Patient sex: M
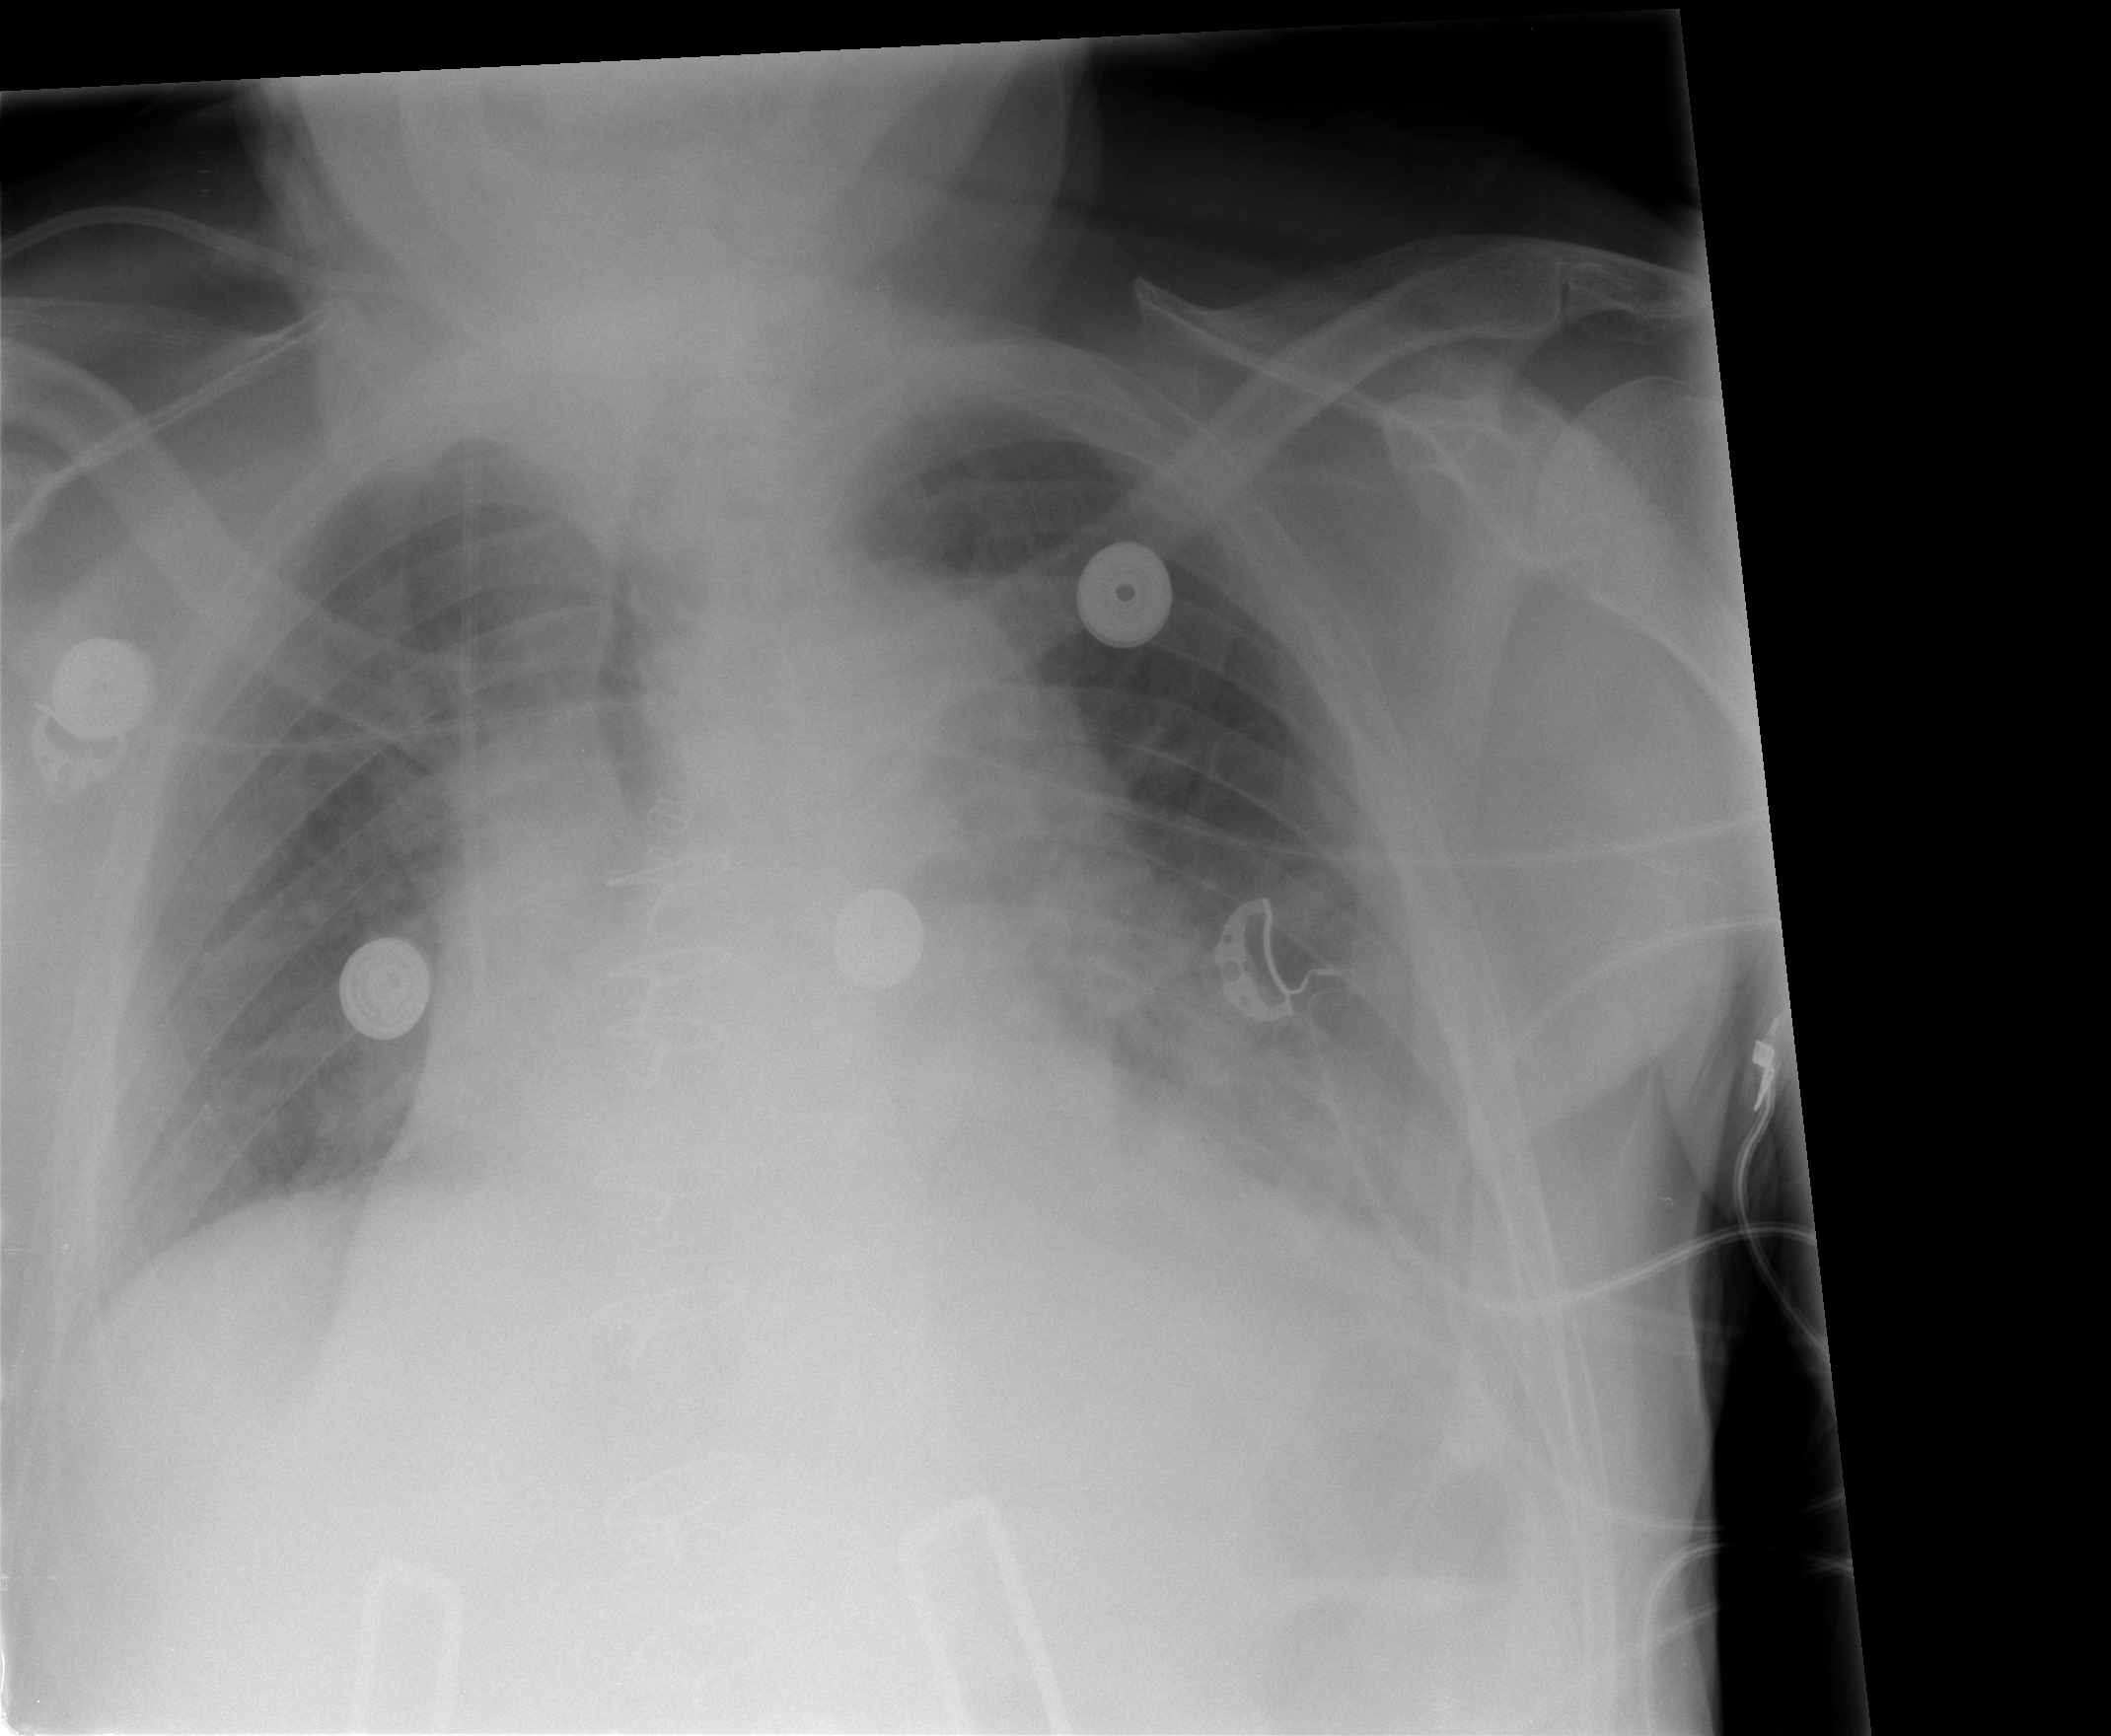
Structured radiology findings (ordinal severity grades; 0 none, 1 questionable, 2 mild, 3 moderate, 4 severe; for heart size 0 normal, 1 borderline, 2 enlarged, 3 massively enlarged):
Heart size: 2
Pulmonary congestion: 2
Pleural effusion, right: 1
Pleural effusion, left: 2
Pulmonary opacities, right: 1
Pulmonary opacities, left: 1
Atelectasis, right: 2
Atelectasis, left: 2